Question: I want to use SceneKit on MacOS to load a Collada file and get scene node properties to use them with my own scene graph.
I can easily access vertices, normals, transformation matrices, material properties and so forth - everything except of the texture file names.
I would expect a texture's file name to be stored in an instance of SCNMaterialProperty Class. From the documentation:
> The SCNMaterialProperty class encapsulates a texture and a set of
attributes specifying how the texture is applied on the object.
But I can only get an NSImage representing the texture, not the source file name itself.
It must be somewhere - In the inspector of XCode's collada viewer the file name is displayed as well (along with properties from SCNMaterialProperty):

How do i access a texture's file name in a SceneKit object graph?
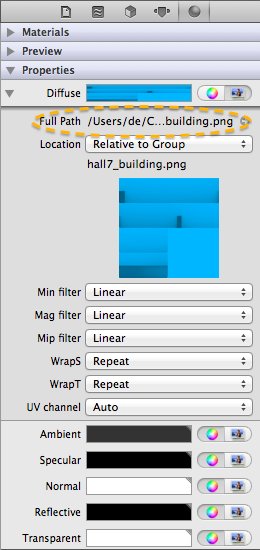
Answer: There's no API for it. If you're purely interested in it for debugging purposes, it's not too hard to hack at: underlying SCNMaterialProperty is C3DImageRef, which you can retrieve using '-[SCNMaterialProperty getC3DImageRef]'. Its layout looks something like:
'''
struct __C3DImage {
void *isa;
uint32_t junk;
uint32_t retainCount;
NSDictionary *entityProperties; // e.g. contains the kIDKey. Nothing else for a material property.
NSURL *path;
...
}
'''
So with some casting and offsetting you can grab the path. Be aware the offset changes in 32-bit vs 64-bit due to the size of pointers changing.
All this info can be gleamed from <URL>. It's all horribly fragile though, so don't ever ship code that uses it. File a bug report requesting that an API be added to get this info properly.